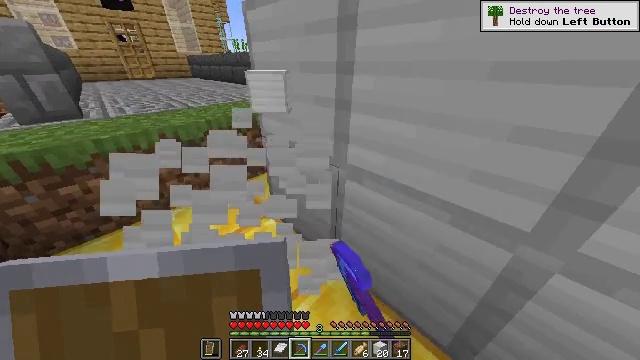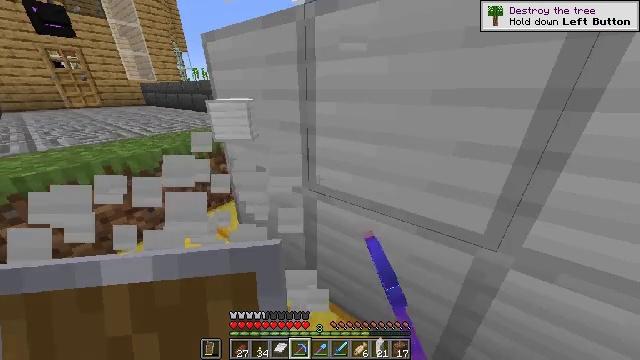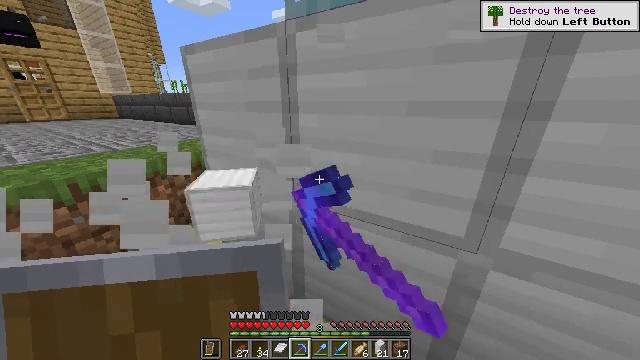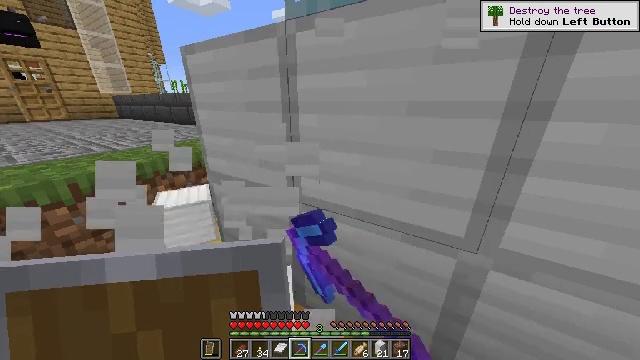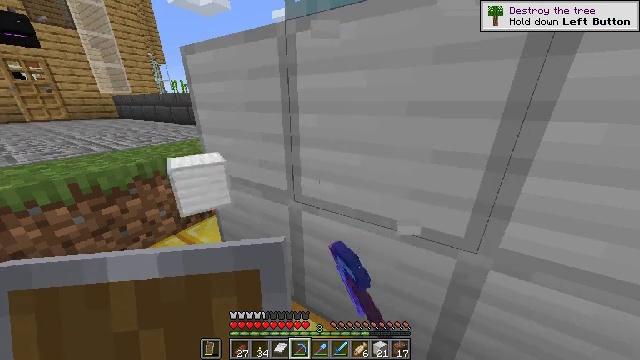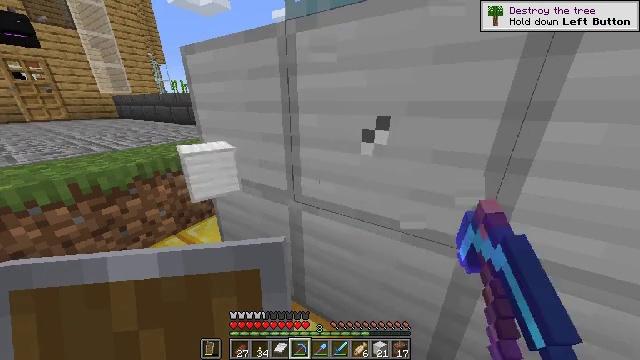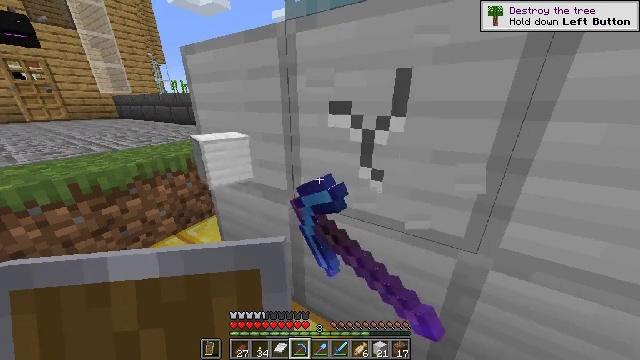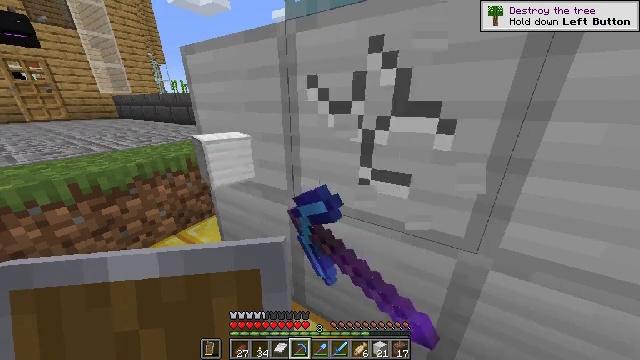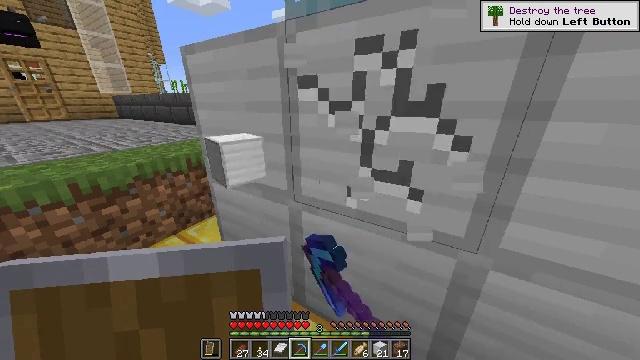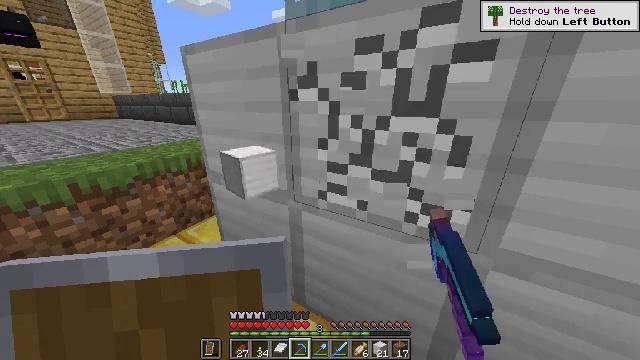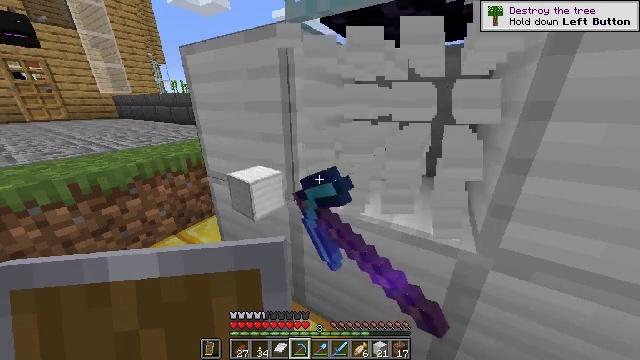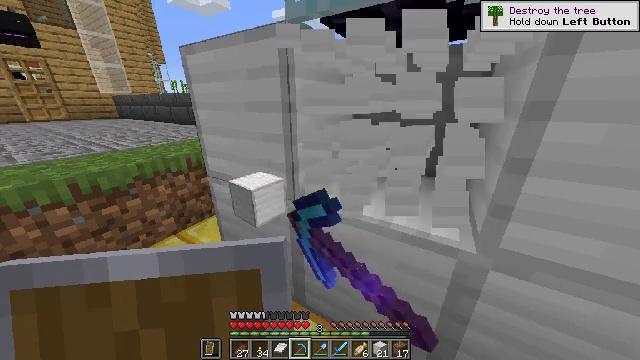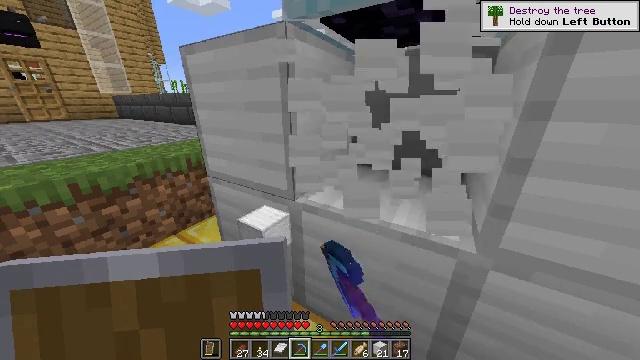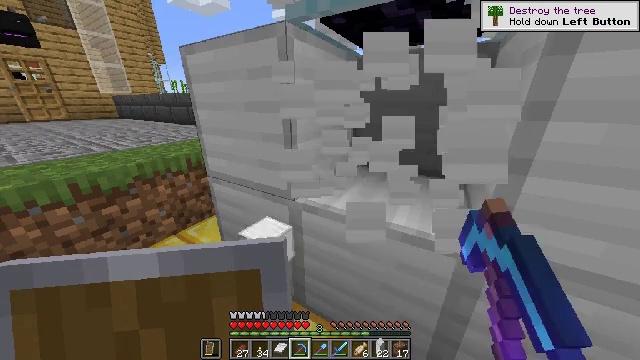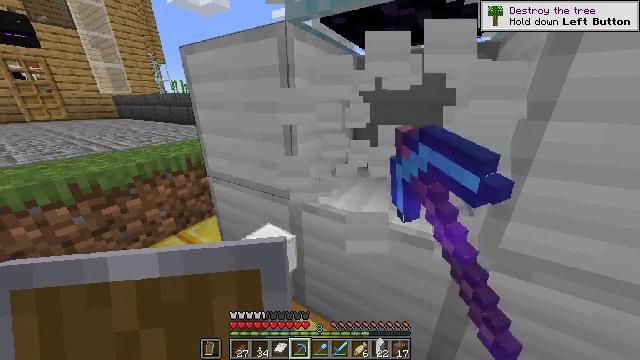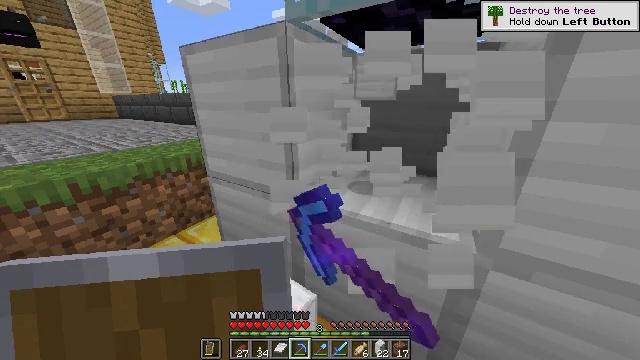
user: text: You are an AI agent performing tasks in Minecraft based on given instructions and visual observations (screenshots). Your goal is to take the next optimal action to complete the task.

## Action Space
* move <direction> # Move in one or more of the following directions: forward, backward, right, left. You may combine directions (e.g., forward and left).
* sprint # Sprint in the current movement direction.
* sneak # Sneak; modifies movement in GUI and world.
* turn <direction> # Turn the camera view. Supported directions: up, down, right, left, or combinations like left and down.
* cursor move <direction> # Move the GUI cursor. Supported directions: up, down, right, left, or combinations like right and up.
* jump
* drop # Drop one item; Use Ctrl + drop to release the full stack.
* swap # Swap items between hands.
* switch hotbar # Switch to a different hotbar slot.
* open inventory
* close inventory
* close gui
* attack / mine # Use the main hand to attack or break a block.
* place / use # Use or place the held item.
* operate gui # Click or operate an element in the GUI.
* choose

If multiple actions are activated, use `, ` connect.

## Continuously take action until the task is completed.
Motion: motion action
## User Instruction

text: Mine iron block from a structure.
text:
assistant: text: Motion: turn right and up, attack / mine
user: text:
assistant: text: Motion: turn right and up, attack / mine
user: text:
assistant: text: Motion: attack / mine
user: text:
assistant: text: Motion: attack / mine
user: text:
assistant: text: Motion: attack / mine
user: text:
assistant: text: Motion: attack / mine
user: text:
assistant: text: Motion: attack / mine
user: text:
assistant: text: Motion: attack / mine
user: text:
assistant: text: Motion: attack / mine
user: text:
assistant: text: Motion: attack / mine
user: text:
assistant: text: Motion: attack / mine
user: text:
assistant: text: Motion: attack / mine
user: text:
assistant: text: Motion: attack / mine
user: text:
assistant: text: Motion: attack / mine
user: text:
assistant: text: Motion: attack / mine
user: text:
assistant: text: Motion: attack / mine
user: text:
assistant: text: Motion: attack / mine
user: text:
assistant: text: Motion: attack / mine
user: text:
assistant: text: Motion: attack / mine
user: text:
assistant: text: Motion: attack / mine
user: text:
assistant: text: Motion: attack / mine
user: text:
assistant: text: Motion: attack / mine
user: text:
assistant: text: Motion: attack / mine
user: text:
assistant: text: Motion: attack / mine
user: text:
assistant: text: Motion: attack / mine
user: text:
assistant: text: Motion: turn down, attack / mine
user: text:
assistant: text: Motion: turn down, attack / mine
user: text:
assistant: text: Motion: attack / mine
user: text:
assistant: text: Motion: attack / mine
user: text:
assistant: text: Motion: attack / mine